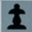
Piece: bP